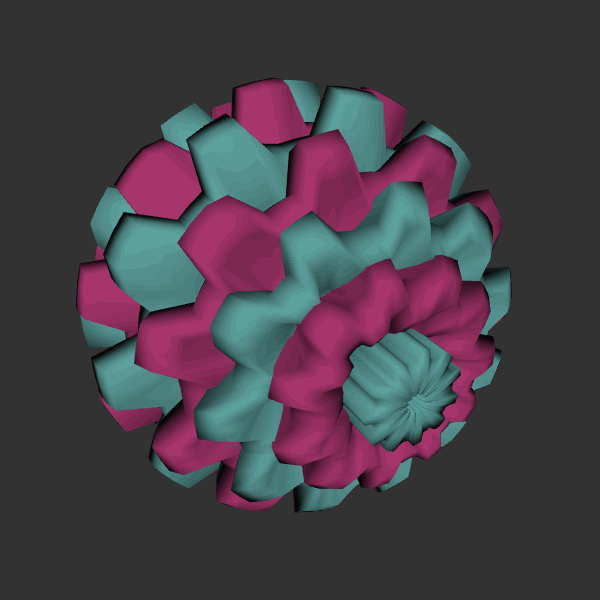
Background: dark